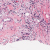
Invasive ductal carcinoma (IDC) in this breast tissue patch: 0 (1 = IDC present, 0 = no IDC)